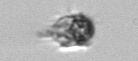
Label: Mesodinium